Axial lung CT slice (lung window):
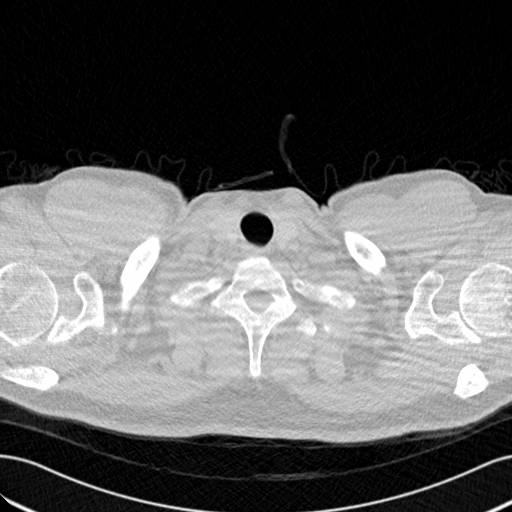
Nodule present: no